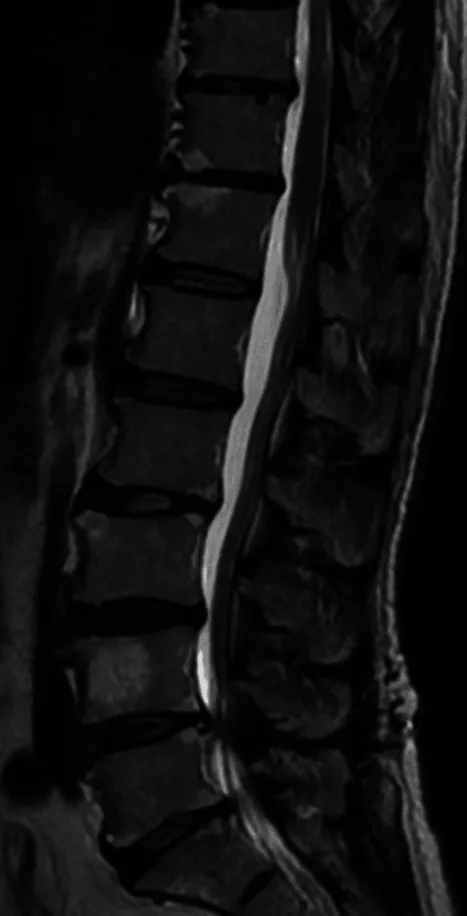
The result of lumbar magnetic resonance imaging (MRI). . Lumbar MRI showing a herniation at the L4/5 level.
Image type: radiology (mri)